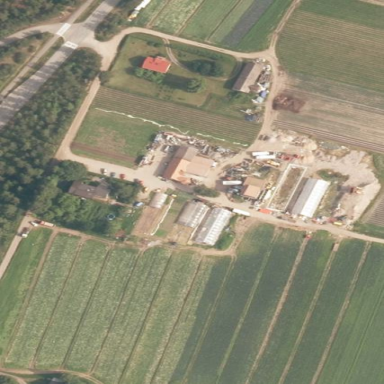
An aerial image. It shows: Farmyard area.